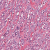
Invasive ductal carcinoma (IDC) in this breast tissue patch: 1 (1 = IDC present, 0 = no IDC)